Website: crate-barrel
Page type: gifting
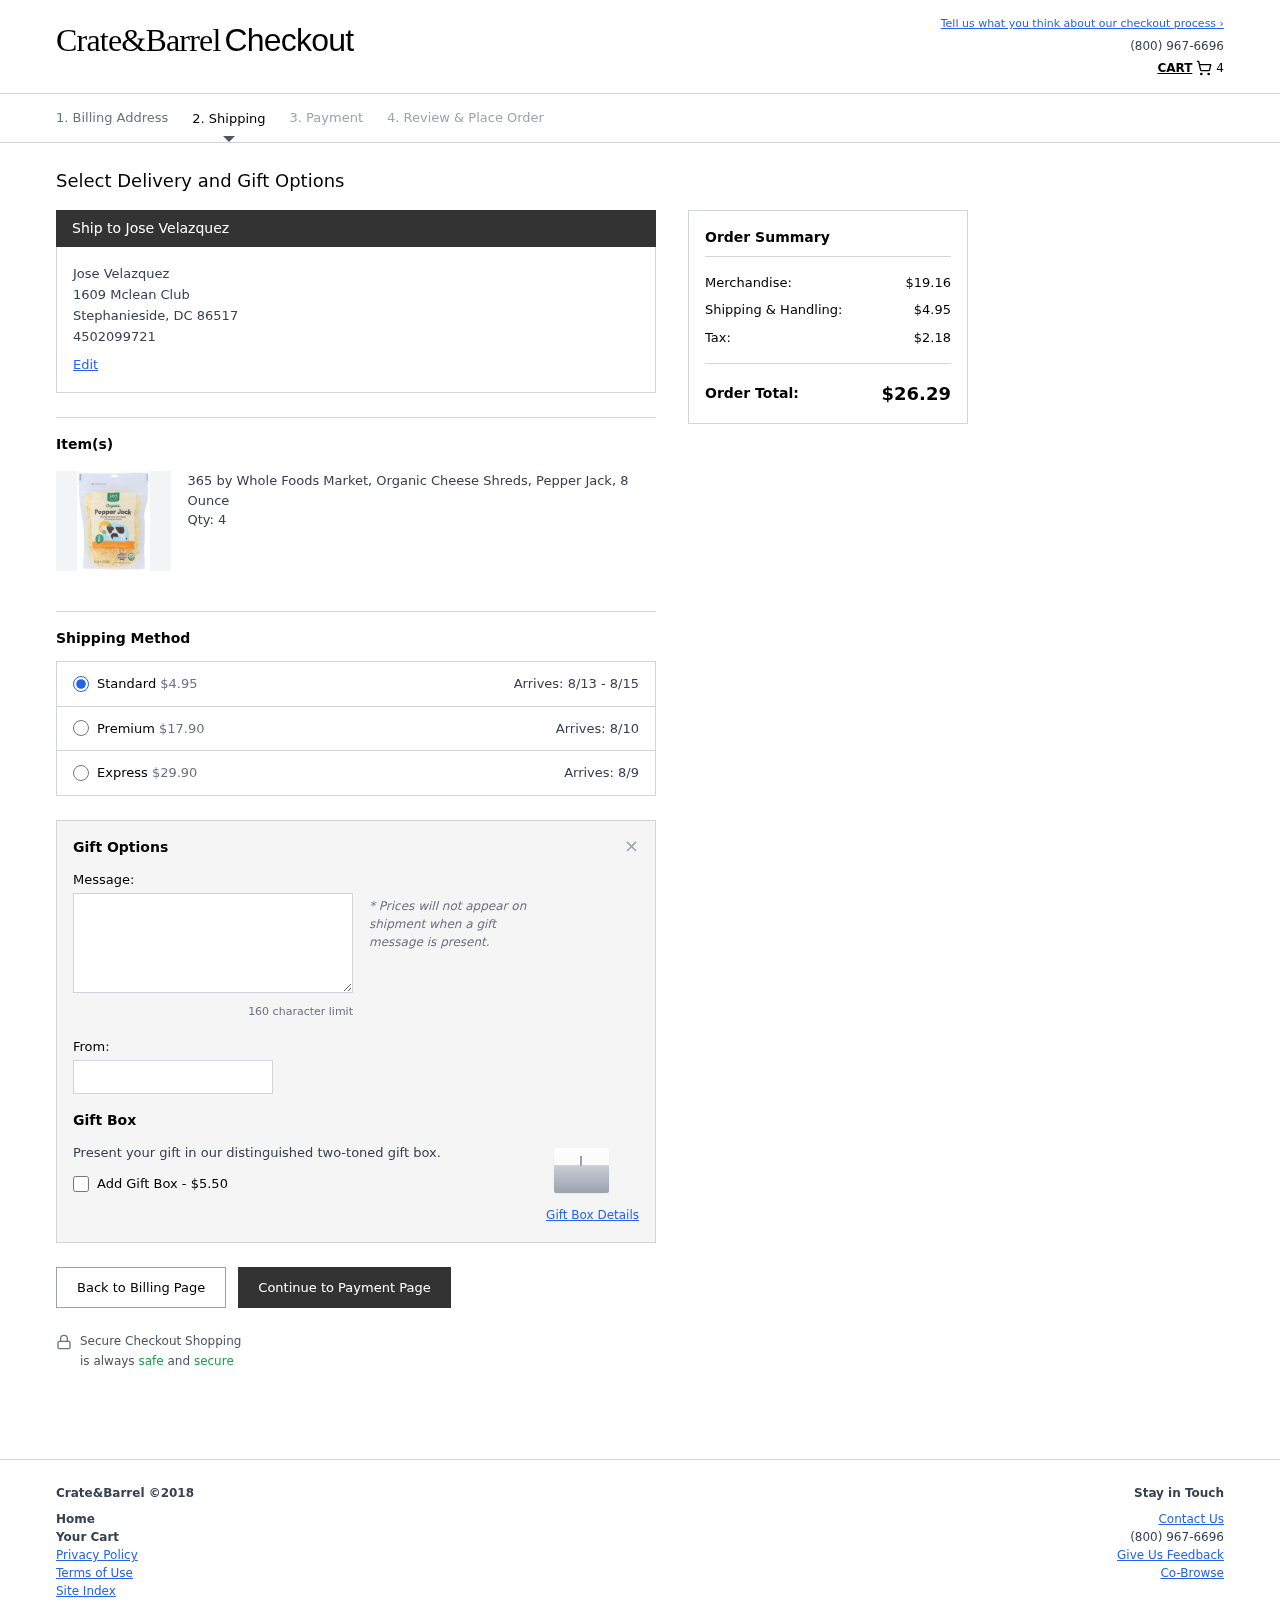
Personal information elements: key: PII_CITY
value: Stephanieside
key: PII_FULLNAME
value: Jose Velazquez
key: PII_GIFT_FIRSTNAME
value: Keith
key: PII_GIFT_MESSAGE
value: Hey Keith! I thought of you when I came across these pepper jack cheese shreds—perfect for your next nacho night or that new recipe you wanted to try. Just a little something to spice up your kitchen!
Jose
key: PII_PHONE
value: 4502099721
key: PII_POSTCODE
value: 86517
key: PII_STATE_ABBR
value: DC
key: PII_STREET
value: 1609 Mclean Club
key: PII_FULLNAME2
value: Jose Velazquez
Product elements: key: PRODUCT1_NAME
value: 365 by Whole Foods Market, Organic Cheese Shreds, Pepper Jack, 8 Ounce
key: PRODUCT1_QUANTITY
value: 4
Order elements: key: ORDER_NUM_ITEMS
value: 4
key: ORDER_SHIPPING_COST
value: $4.95
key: ORDER_DELIVERY_DATE_RANGE
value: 8/13 - 8/15
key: ORDER_PREMIUM_SHIPPING
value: $17.90
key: ORDER_PREMIUM_DATE
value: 8/10
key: ORDER_EXPRESS_SHIPPING
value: $29.90
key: ORDER_EXPRESS_DATE
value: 8/9
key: ORDER_SUBTOTAL
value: $19.16
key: ORDER_TAX
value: $2.18
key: ORDER_TOTAL
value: $26.29